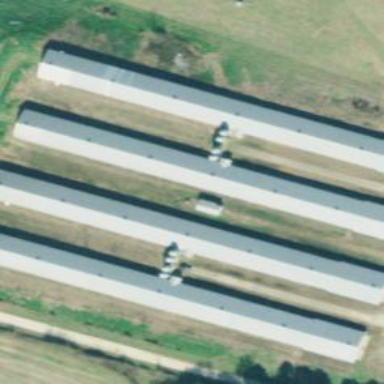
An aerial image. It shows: Poultry house.